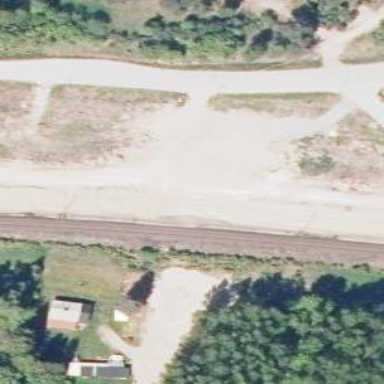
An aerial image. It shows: Continuous rail railway with electrified contact line.